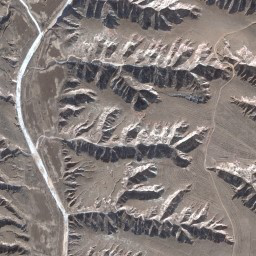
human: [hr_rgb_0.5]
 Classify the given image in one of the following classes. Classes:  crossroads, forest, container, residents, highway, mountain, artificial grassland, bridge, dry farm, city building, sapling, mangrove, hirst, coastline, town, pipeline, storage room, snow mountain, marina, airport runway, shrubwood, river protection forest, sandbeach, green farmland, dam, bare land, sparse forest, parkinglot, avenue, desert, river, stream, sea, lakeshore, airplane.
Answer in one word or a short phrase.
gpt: mountain